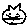
Label: cat